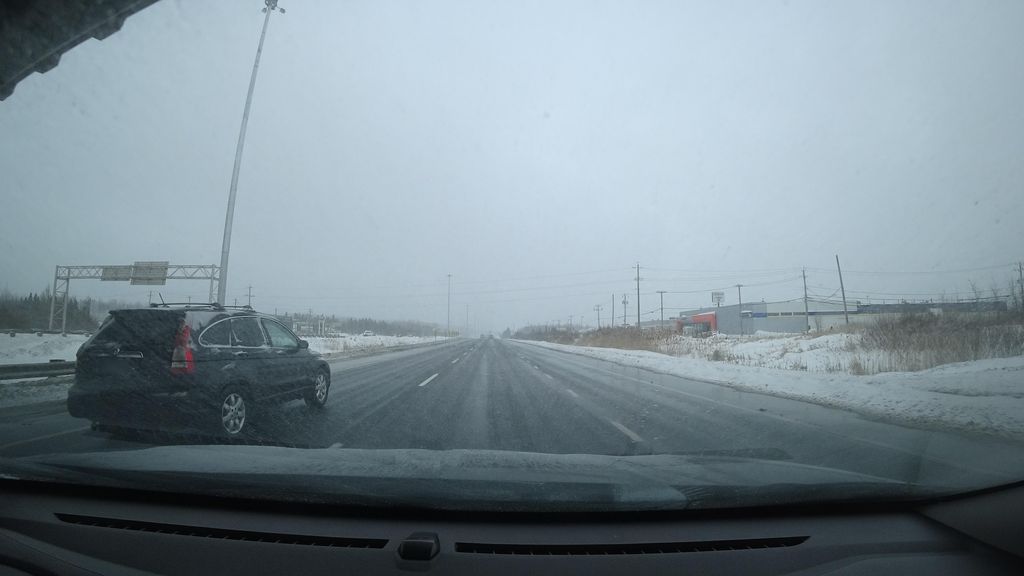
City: quebec_city